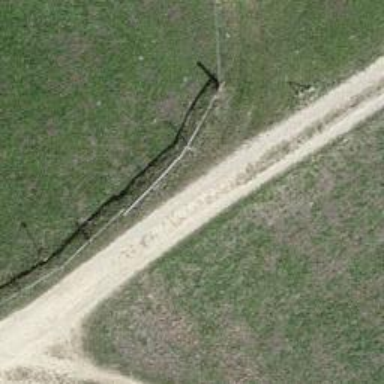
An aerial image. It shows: Track with grade 2 gravel surface.